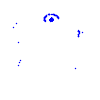
Particle: pion